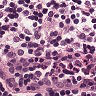
Metastatic tissue present: no